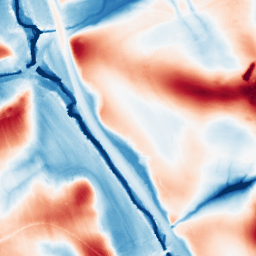
Category: edge_preserving
Decomposition family: guided
Decomposition parameters: radius: 32
eps: 0.001
Upsampling method: bicubic
Upsampling parameters: scale: 8
Upsampling scale: 8